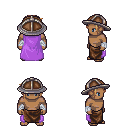
a pixel art fantasy rpg character, male body template, human, dark skin, lavender cape, robe skirt, light blonde pixie cut hairstyle, chain helm, white cloth bandages, four views (front, back, left, right), 2x2 character sprite sheet, small pixel art, hard edges, no anti-aliasing